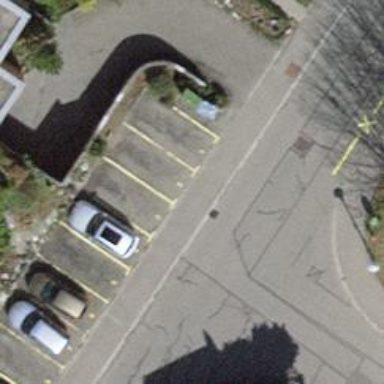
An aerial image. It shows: Post box.